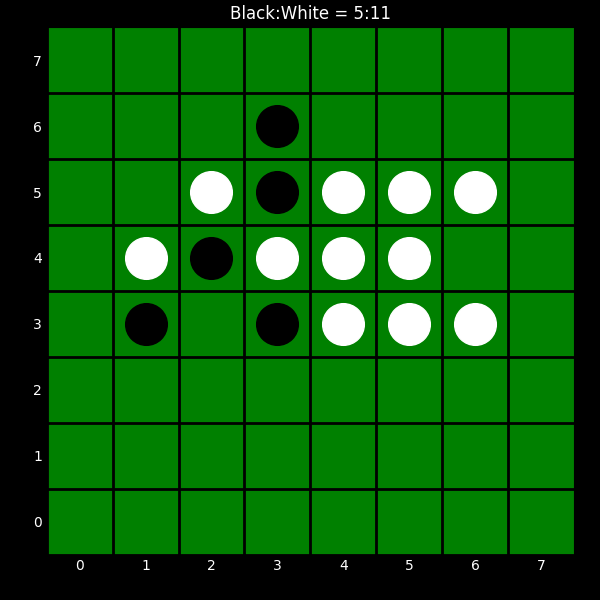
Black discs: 5
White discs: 11